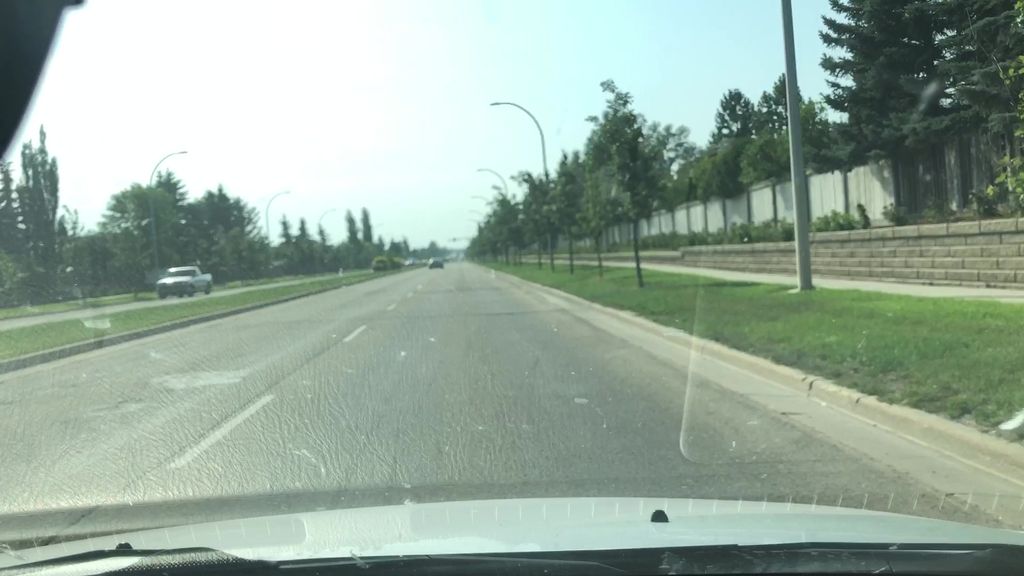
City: edmonton